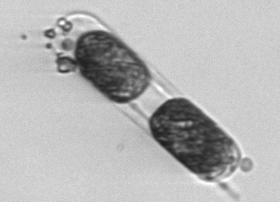
Label: Hemiaulus